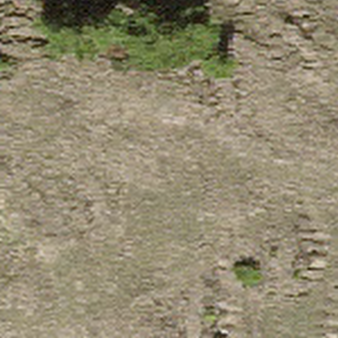
Label: other